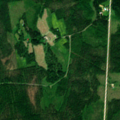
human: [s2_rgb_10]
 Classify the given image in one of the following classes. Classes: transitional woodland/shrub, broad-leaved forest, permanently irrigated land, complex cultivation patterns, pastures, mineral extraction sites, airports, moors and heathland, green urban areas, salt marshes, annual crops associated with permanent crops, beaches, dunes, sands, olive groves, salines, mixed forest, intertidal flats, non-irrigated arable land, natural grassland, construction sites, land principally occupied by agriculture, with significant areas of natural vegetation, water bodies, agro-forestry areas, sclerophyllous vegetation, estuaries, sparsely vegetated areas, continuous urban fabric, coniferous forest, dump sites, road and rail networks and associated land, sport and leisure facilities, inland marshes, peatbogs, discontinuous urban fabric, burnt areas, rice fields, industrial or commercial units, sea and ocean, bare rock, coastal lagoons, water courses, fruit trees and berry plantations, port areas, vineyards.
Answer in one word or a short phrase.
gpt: coniferous forest, mixed forest, transitional woodland/shrub